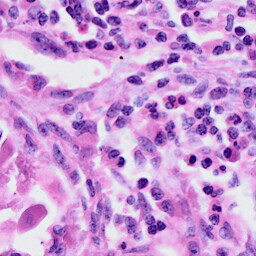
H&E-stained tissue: Cervix